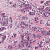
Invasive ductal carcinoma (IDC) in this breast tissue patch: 1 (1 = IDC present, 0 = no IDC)